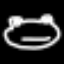
Label: frog